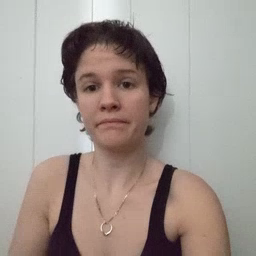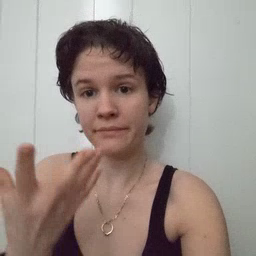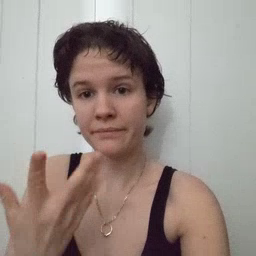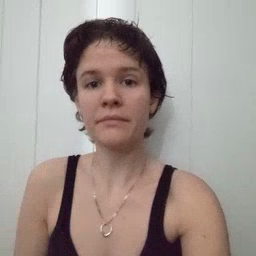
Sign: many